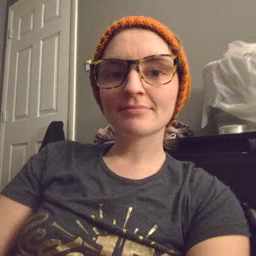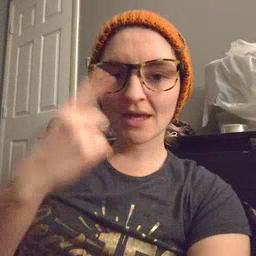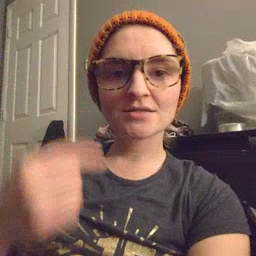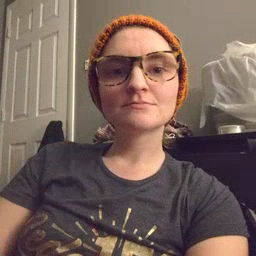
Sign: black